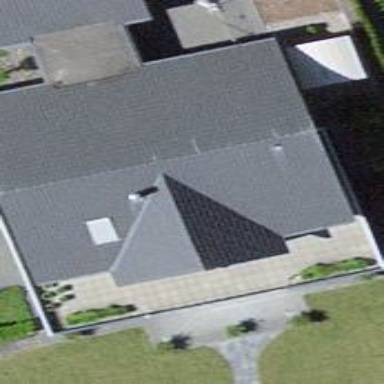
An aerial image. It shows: Simple and straightforward house.